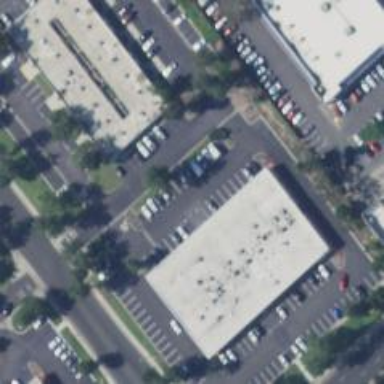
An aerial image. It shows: Commercial building.